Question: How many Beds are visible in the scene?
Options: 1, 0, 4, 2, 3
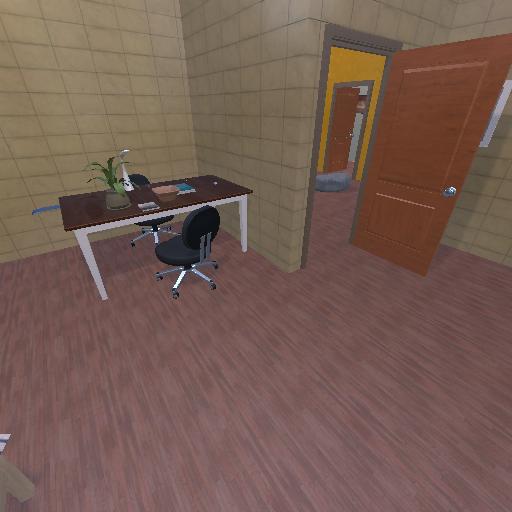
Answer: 1